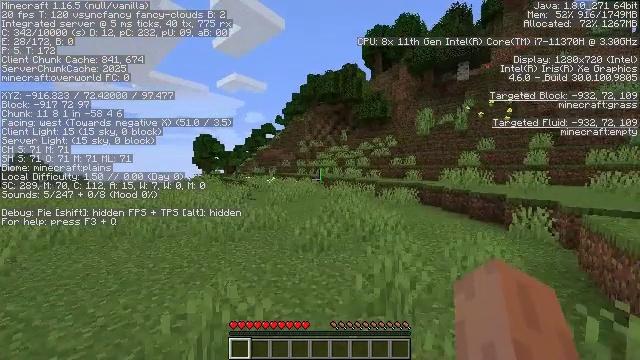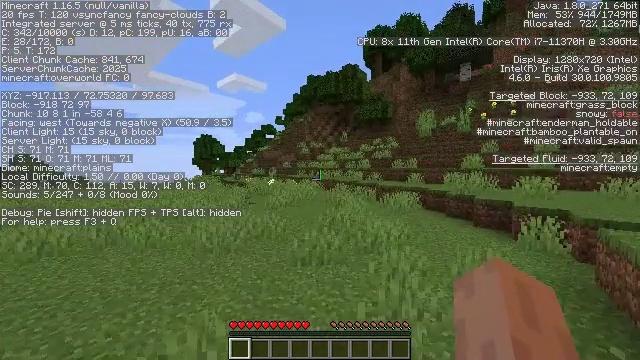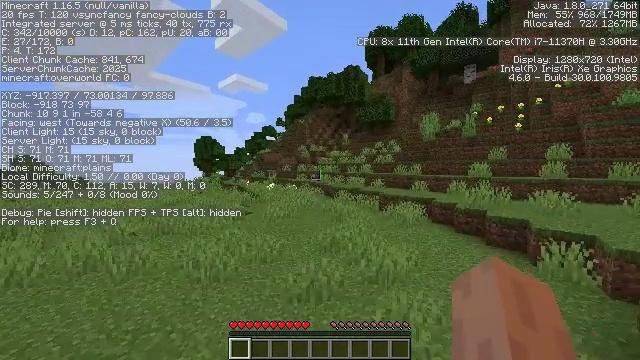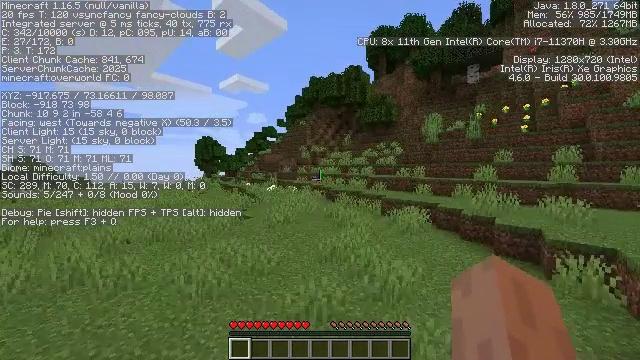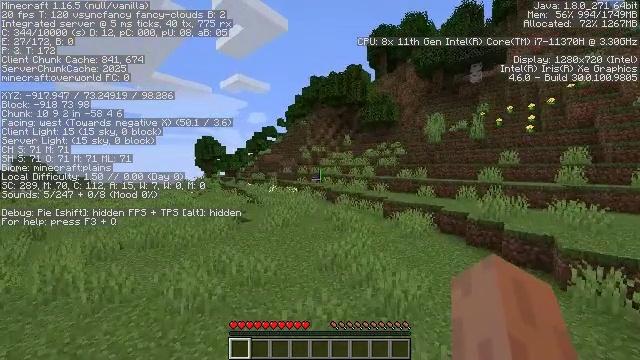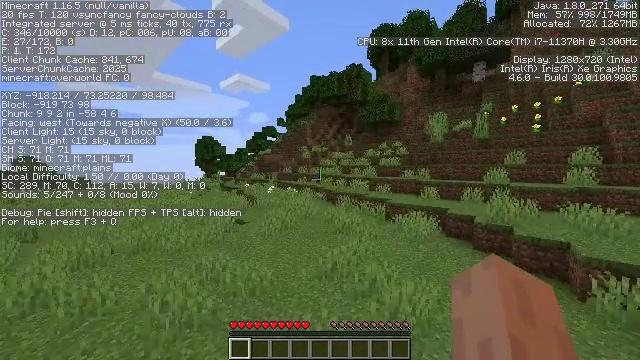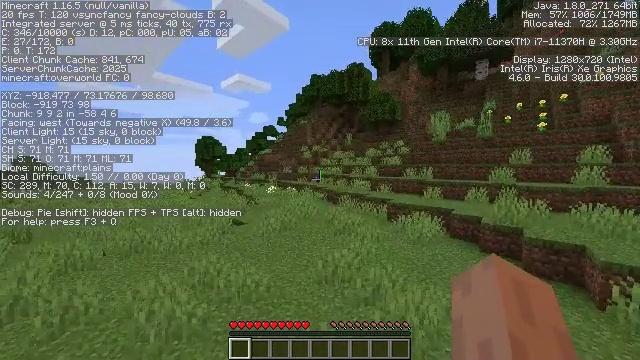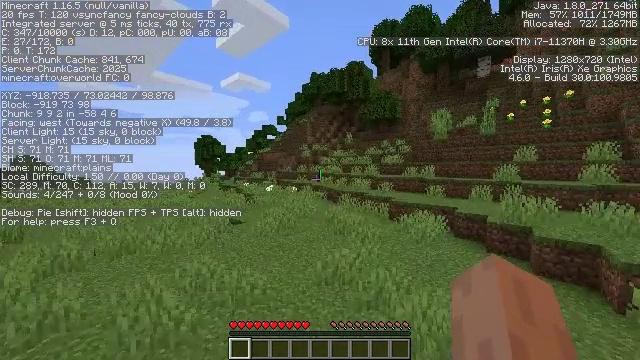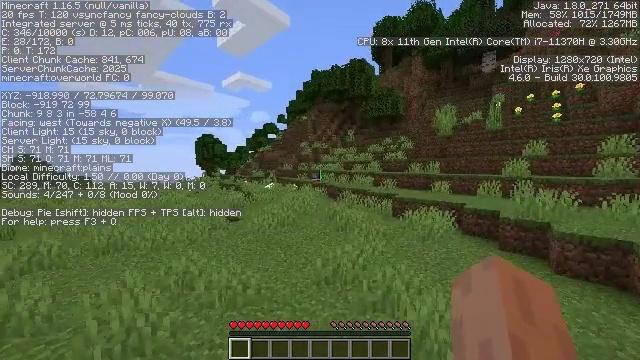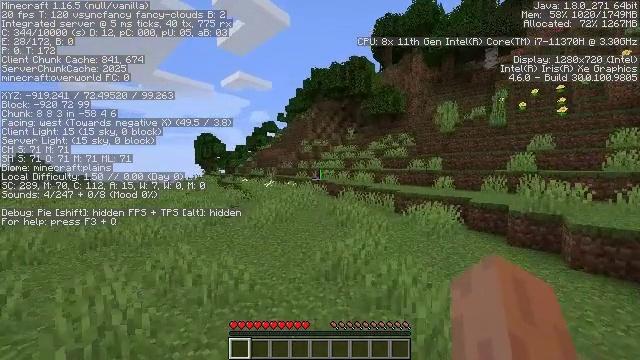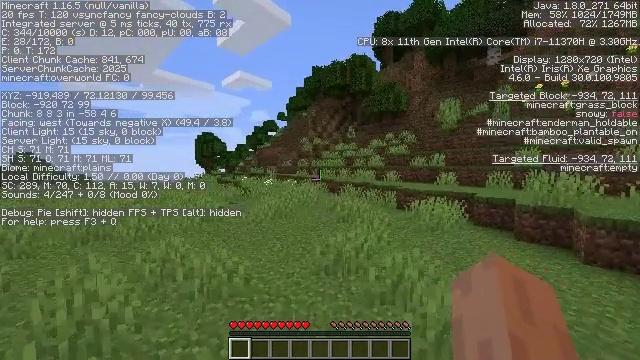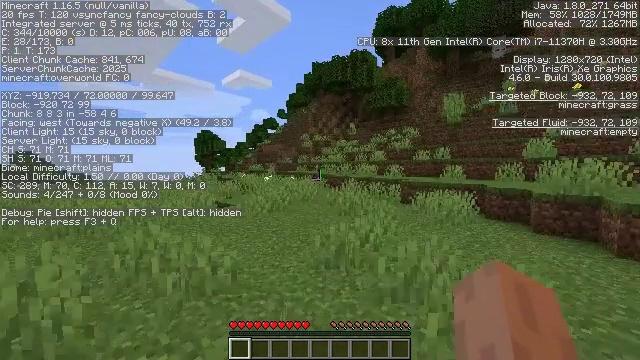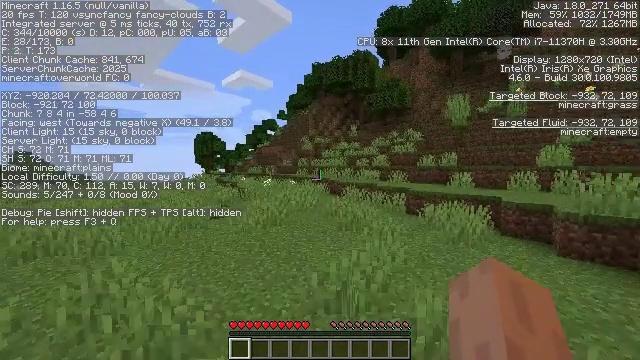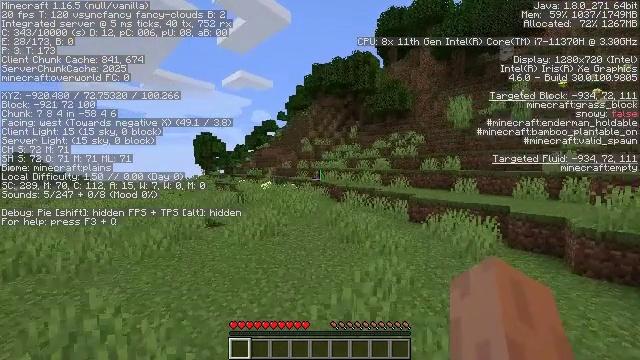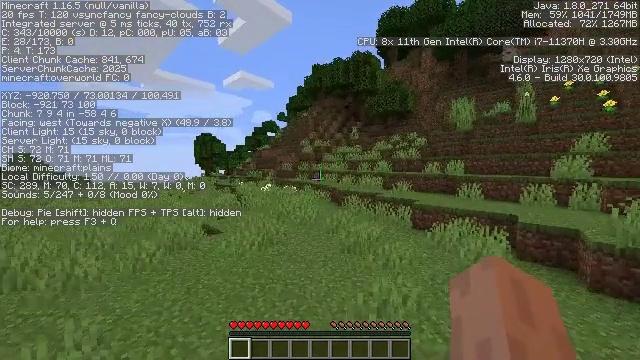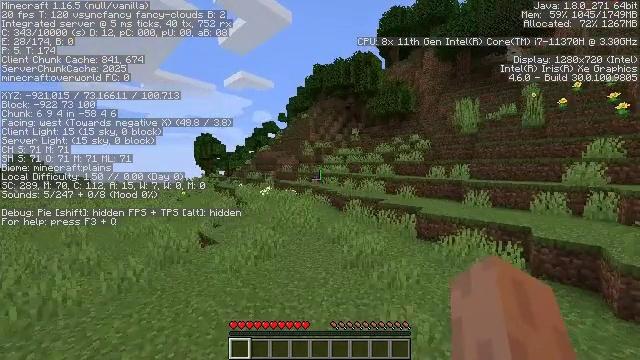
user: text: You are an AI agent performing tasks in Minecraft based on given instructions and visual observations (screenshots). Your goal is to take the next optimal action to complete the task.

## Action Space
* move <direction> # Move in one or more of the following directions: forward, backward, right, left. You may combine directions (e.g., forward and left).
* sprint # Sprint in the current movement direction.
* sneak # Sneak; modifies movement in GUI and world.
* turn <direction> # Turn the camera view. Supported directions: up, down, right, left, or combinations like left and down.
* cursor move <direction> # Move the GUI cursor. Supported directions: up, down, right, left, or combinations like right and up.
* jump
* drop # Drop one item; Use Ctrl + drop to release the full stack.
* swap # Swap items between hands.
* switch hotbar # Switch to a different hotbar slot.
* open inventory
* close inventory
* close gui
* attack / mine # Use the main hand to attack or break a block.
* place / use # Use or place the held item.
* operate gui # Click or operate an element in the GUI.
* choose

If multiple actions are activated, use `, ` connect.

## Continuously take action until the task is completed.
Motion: motion action
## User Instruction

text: Collect oak log for crafting.
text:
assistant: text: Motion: move forward, sprint, jump
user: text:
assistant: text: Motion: move forward, sprint, jump
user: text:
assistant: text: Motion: move forward, sprint, jump
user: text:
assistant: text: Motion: move forward, sprint, jump
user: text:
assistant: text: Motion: move forward, sprint, jump
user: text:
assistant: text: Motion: move forward, sprint, jump
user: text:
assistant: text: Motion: move forward, sprint, jump
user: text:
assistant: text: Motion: move forward, sprint, jump
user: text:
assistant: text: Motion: move forward, sprint, jump
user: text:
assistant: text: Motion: move forward, sprint, jump
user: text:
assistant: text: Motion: move forward, sprint, jump
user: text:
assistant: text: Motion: move forward, sprint, jump
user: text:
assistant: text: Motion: move forward, sprint, jump
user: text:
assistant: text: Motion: move forward, sprint, jump
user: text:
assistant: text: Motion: move forward, sprint, jump
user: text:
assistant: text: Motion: move forward, sprint, jump
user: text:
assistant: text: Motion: move forward, sprint, jump
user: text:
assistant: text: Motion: move forward, sprint, jump
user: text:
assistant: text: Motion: move forward, sprint, jump
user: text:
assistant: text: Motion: move forward, sprint, jump
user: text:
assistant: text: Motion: move forward, sprint, jump
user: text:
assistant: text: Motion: move forward, sprint, jump
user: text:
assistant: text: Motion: move forward, sprint, jump
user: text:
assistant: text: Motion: move forward, sprint, jump
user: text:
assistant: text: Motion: move forward, sprint, jump
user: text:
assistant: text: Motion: move forward, sprint, jump
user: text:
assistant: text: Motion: move forward, sprint, jump
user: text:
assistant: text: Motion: move forward, sprint, jump
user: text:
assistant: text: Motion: move forward, sprint, jump
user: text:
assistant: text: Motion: move forward, sprint, jump